Question: I am using Rstudio and not sure how options "run" and "source" are different.
I tried googling these terms but 'source' is a very common word and wasn't able to get good search results :(

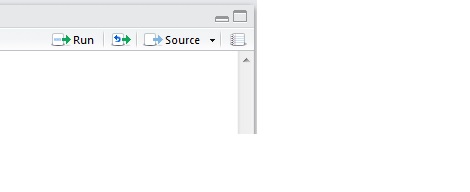
Answer: 'Run' and 'source' have subtly different meanings. According to the RStudio <URL>,
> The difference between running lines from a selection and invoking
Source is that when running a selection all lines are inserted
directly into the console whereas for Source the file is saved to a
temporary location and then sourced into the console from there
(thereby creating less clutter in the console).
Something to be aware of, is that sourcing functions in files makes them available for scripts to use. What does this mean? Imagine you are trying to troubleshoot a function that is called from a script. You need to 'source' the file containing the function, to make the changes available in the function be used when that line in the script is then 'run'.
A further aspect of this is that you can 'source' functions from your scripts. I use this code to automatically source all of the functions in a directory, which makes it easy to run a long script with a single 'run':
'''
# source our functions
code.dir <- "c: emp"
code.files = dir(code.dir, pattern = "[.r]")
for (file in code.files){
source(file = file.path(code.dir,file))
}
'''